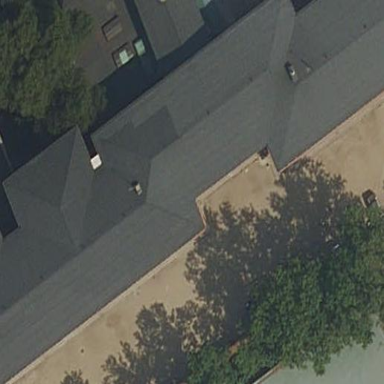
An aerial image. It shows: Part of building.